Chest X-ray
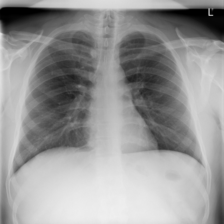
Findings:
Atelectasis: negative
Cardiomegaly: negative
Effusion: negative
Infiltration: negative
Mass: negative
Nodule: negative
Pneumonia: negative
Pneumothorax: negative
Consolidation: negative
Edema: negative
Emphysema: negative
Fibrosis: negative
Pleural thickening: negative
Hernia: negative